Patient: sex M, age 45
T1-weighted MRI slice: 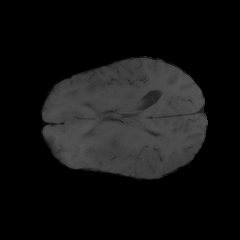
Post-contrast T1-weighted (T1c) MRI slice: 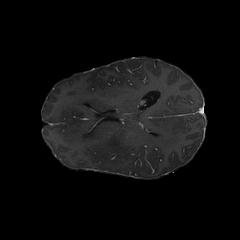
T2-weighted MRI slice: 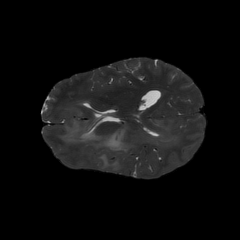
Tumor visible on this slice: yes
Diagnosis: Astrocytoma, IDH-mutant
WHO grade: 3